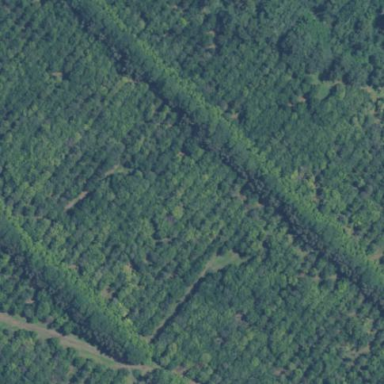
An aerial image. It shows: Orchard filled with macadamia trees.